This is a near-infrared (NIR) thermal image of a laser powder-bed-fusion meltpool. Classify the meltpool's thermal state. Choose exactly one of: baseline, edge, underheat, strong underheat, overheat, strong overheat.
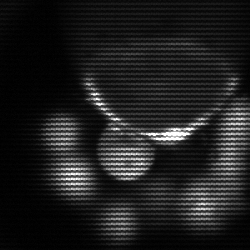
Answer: edge